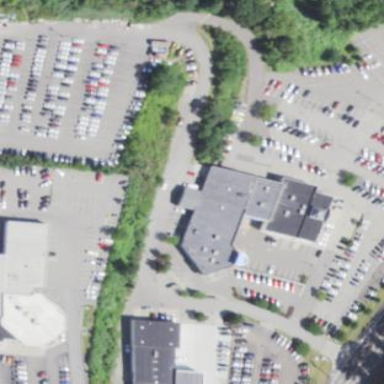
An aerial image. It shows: Retail building.